Field crop: tomato
Growth stage: 2
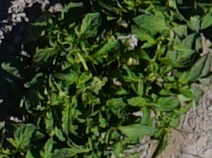
Species: tomato